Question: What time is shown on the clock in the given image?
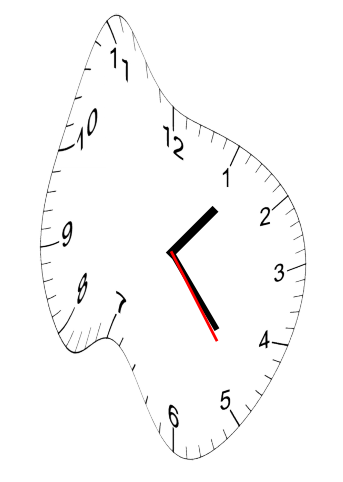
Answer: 01:23:24